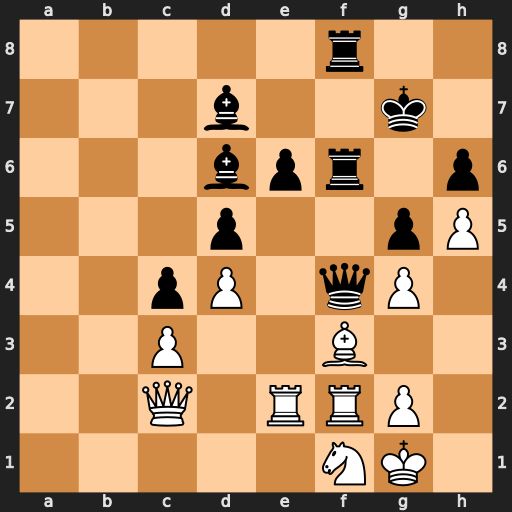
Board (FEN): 5r2/3b2k1/3bpr1p/3p2pP/2pP1qP1/2P2B2/2Q1RRP1/5NK1
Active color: w
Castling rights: -
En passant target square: -
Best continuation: g3 Qxf3 Rxf3 Rxf3 Qg6+ Kh8 Qxh6+